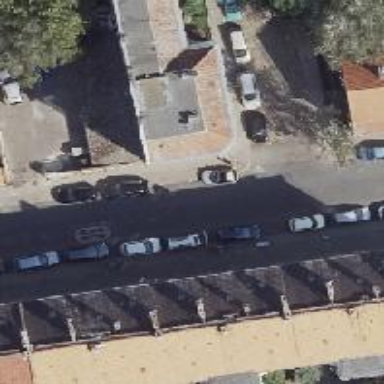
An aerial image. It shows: There is parking obstacle present.